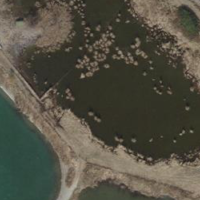
EUNIS habitat code: 21
Species observed at this site:
Aythya fuligula
Podiceps cristatus
Gallinula chloropus
Fulica atra
Cygnus olor